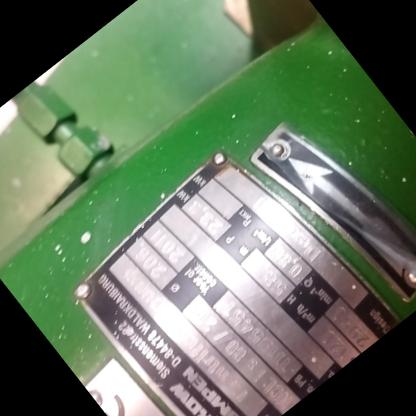
Klasa: tabliczka-znamionowa